Question: Windows 7, Java 7
OTRS appliannce.
I am trying to use wsimport to generate Java SEI with the wsdl file from <URL>
I tried from command prompt (run as admin) and it gave me errors (see attachment) and did not generate anything.
I also tried using Netbeans 8. I select create web service from wsdl file and it complains cannot find service nor port. I then validated the wsdl file, it cannot find declaration of this element, xmlns:tns="http://www.otrs.org/TicketConnector/">
How am I supposed to generate SEI to talk to OTRS in Java?
Thank you.
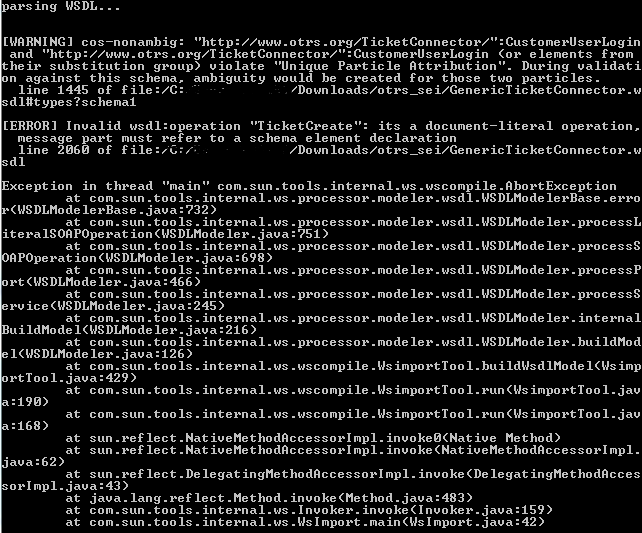
Answer: I am posting my solution here for anyone who is interested in creating OTRS tickets from Java. I wish there is more documentation about accessing OTRS from Java.
1. Generating Java stub classes from wsdl is not possible. I cannot find any solution anywhere nor do I hear anything back from anyone here nor OTRS forums - forums.otterhub.org. (Google OTRS group wouldn't post my question.)
2. To access OTRS webservice, you will have to use SOAP. I first run SOAPRequest.pl on otrs server to get everything figured out then worked back from there. In between, I also suffered from linking namespace uri to local name problem.
My working codes are here,
'''
try {
SOAPConnectionFactory scf = SOAPConnectionFactory.newInstance();
SOAPConnection conn = scf.createConnection();
MessageFactory mf = MessageFactory.newInstance();
SOAPMessage msg = mf.createMessage();
SOAPPart sp = msg.getSOAPPart();
SOAPEnvelope env = sp.getEnvelope();
env.addNamespaceDeclaration("tns", "http://www.otrs.org/TicketConnector/");
SOAPBody body = env.getBody();
SOAPBodyElement dispatch = body.addBodyElement(new QName("http://www.otrs.org/TicketConnector/", "TicketCreate", "tns"));
dispatch.addChildElement(new QName("http://www.otrs.org/TicketConnector/", "UserLogin", "tns")).addTextNode("some user login");
dispatch.addChildElement(new QName("http://www.otrs.org/TicketConnector/", "Password", "tns")).addTextNode("some user password");
SOAPElement tkt = dispatch.addChildElement(new QName("http://www.otrs.org/TicketConnector/", "Ticket", "tns"));
tkt.addChildElement(new QName("http://www.otrs.org/TicketConnector/", "Title", "tns")).addTextNode("some title");
tkt.addChildElement(new QName("http://www.otrs.org/TicketConnector/", "Queue", "tns")).addTextNode("one of your queue names");
tkt.addChildElement(new QName("http://www.otrs.org/TicketConnector/", "Type", "tns")).addTextNode("one of your types");
tkt.addChildElement(new QName("http://www.otrs.org/TicketConnector/", "CustomerUser", "tns")).addTextNode("some email address not customer id/name/username. Thought this could be my sys config");
tkt.addChildElement(new QName("http://www.otrs.org/TicketConnector/", "State", "tns")).addTextNode("one of your states");
tkt.addChildElement(new QName("http://www.otrs.org/TicketConnector/", "Priority", "tns")).addTextNode("one of your priorities");
SOAPElement article = dispatch.addChildElement(new QName("http://www.otrs.org/TicketConnector/", "Article", "tns"));
article.addChildElement(new QName("http://www.otrs.org/TicketConnector/", "Subject", "tns")).addTextNode("some subject");
article.addChildElement(new QName("http://www.otrs.org/TicketConnector/", "Body", "tns")).addTextNode("some body");
article.addChildElement(new QName("http://www.otrs.org/TicketConnector/", "ContentType", "tns")).addTextNode("text/plain; charset=utf8");
SOAPElement dynamicField = dispatch.addChildElement(new QName("http://www.otrs.org/TicketConnector/", "DynamicField", "tns"));
dynamicField.addChildElement(new QName("http://www.otrs.org/TicketConnector/", "Name", "tns")).addTextNode("one of your dynamic field");
dynamicField.addChildElement(new QName("http://www.otrs.org/TicketConnector/", "Value", "tns")).addTextNode("your dynamic field value");
dispatch.addChildElement(tkt);
dispatch.addChildElement(article);
dispatch.addChildElement(dynamicField);
/* Print the request message */
System.out.print("Request SOAP Message:");
msg.writeTo(System.out);
System.out.println();
URL url = new URL("http://your otrs ip address/otrs/nph-genericinterface.pl/Webservice/GenericTicketConnectorSOAP");
SOAPMessage resp = conn.call(msg, url);
resp.writeTo(System.out);
System.out.println();
} catch (SOAPException | UnsupportedOperationException | IOException e) {
e.printStackTrace();
}
'''
links I referred are:
- <URL>